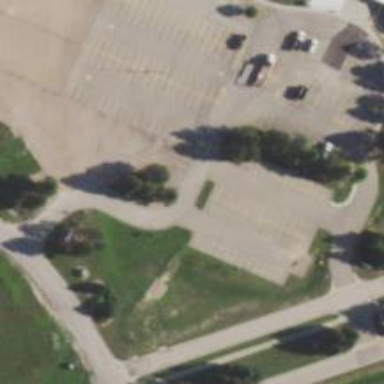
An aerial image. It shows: Parking area with surface.